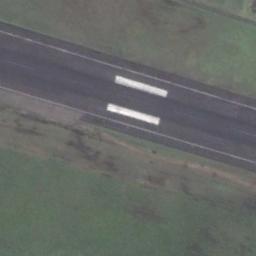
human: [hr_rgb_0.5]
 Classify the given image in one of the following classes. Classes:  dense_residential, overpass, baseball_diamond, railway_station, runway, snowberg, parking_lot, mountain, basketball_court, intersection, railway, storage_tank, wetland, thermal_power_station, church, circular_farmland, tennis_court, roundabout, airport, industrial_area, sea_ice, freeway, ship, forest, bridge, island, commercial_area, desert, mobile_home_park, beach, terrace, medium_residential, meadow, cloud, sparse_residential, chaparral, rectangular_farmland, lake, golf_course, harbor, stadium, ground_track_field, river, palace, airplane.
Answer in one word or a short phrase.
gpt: runway